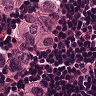
Metastatic tissue present: yes